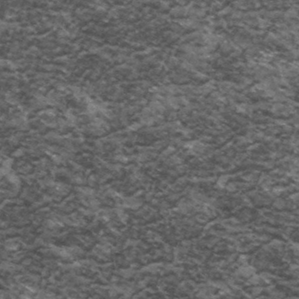
Label: frost